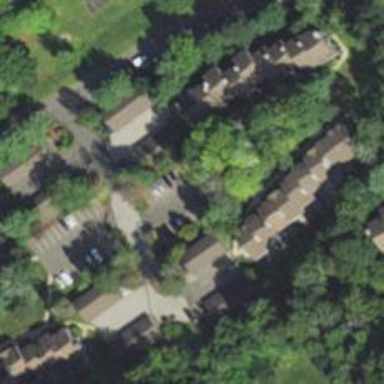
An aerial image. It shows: Residential driveway with asphalt surface.